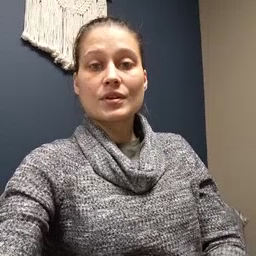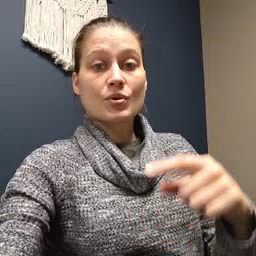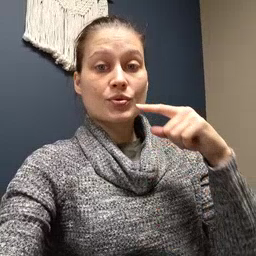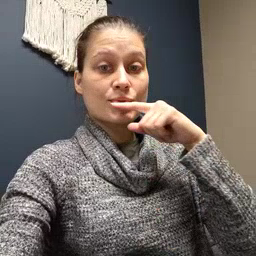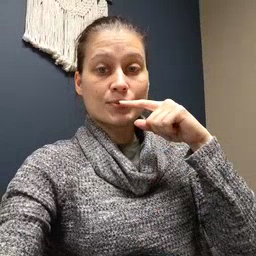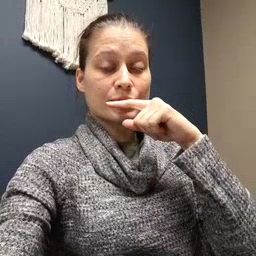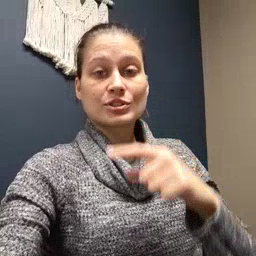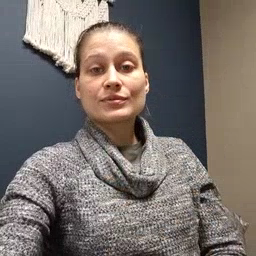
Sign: toothbrush